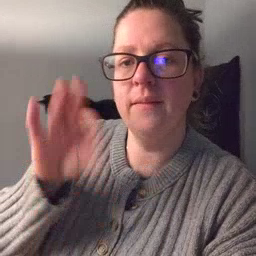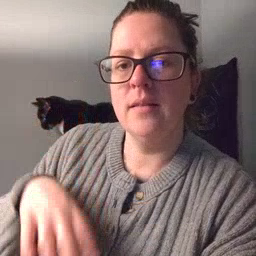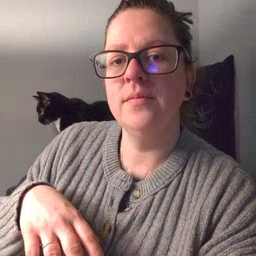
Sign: find